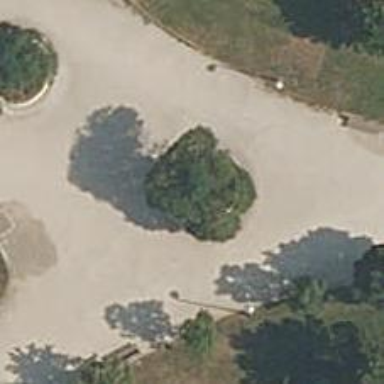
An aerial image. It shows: Kiosk.